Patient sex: F
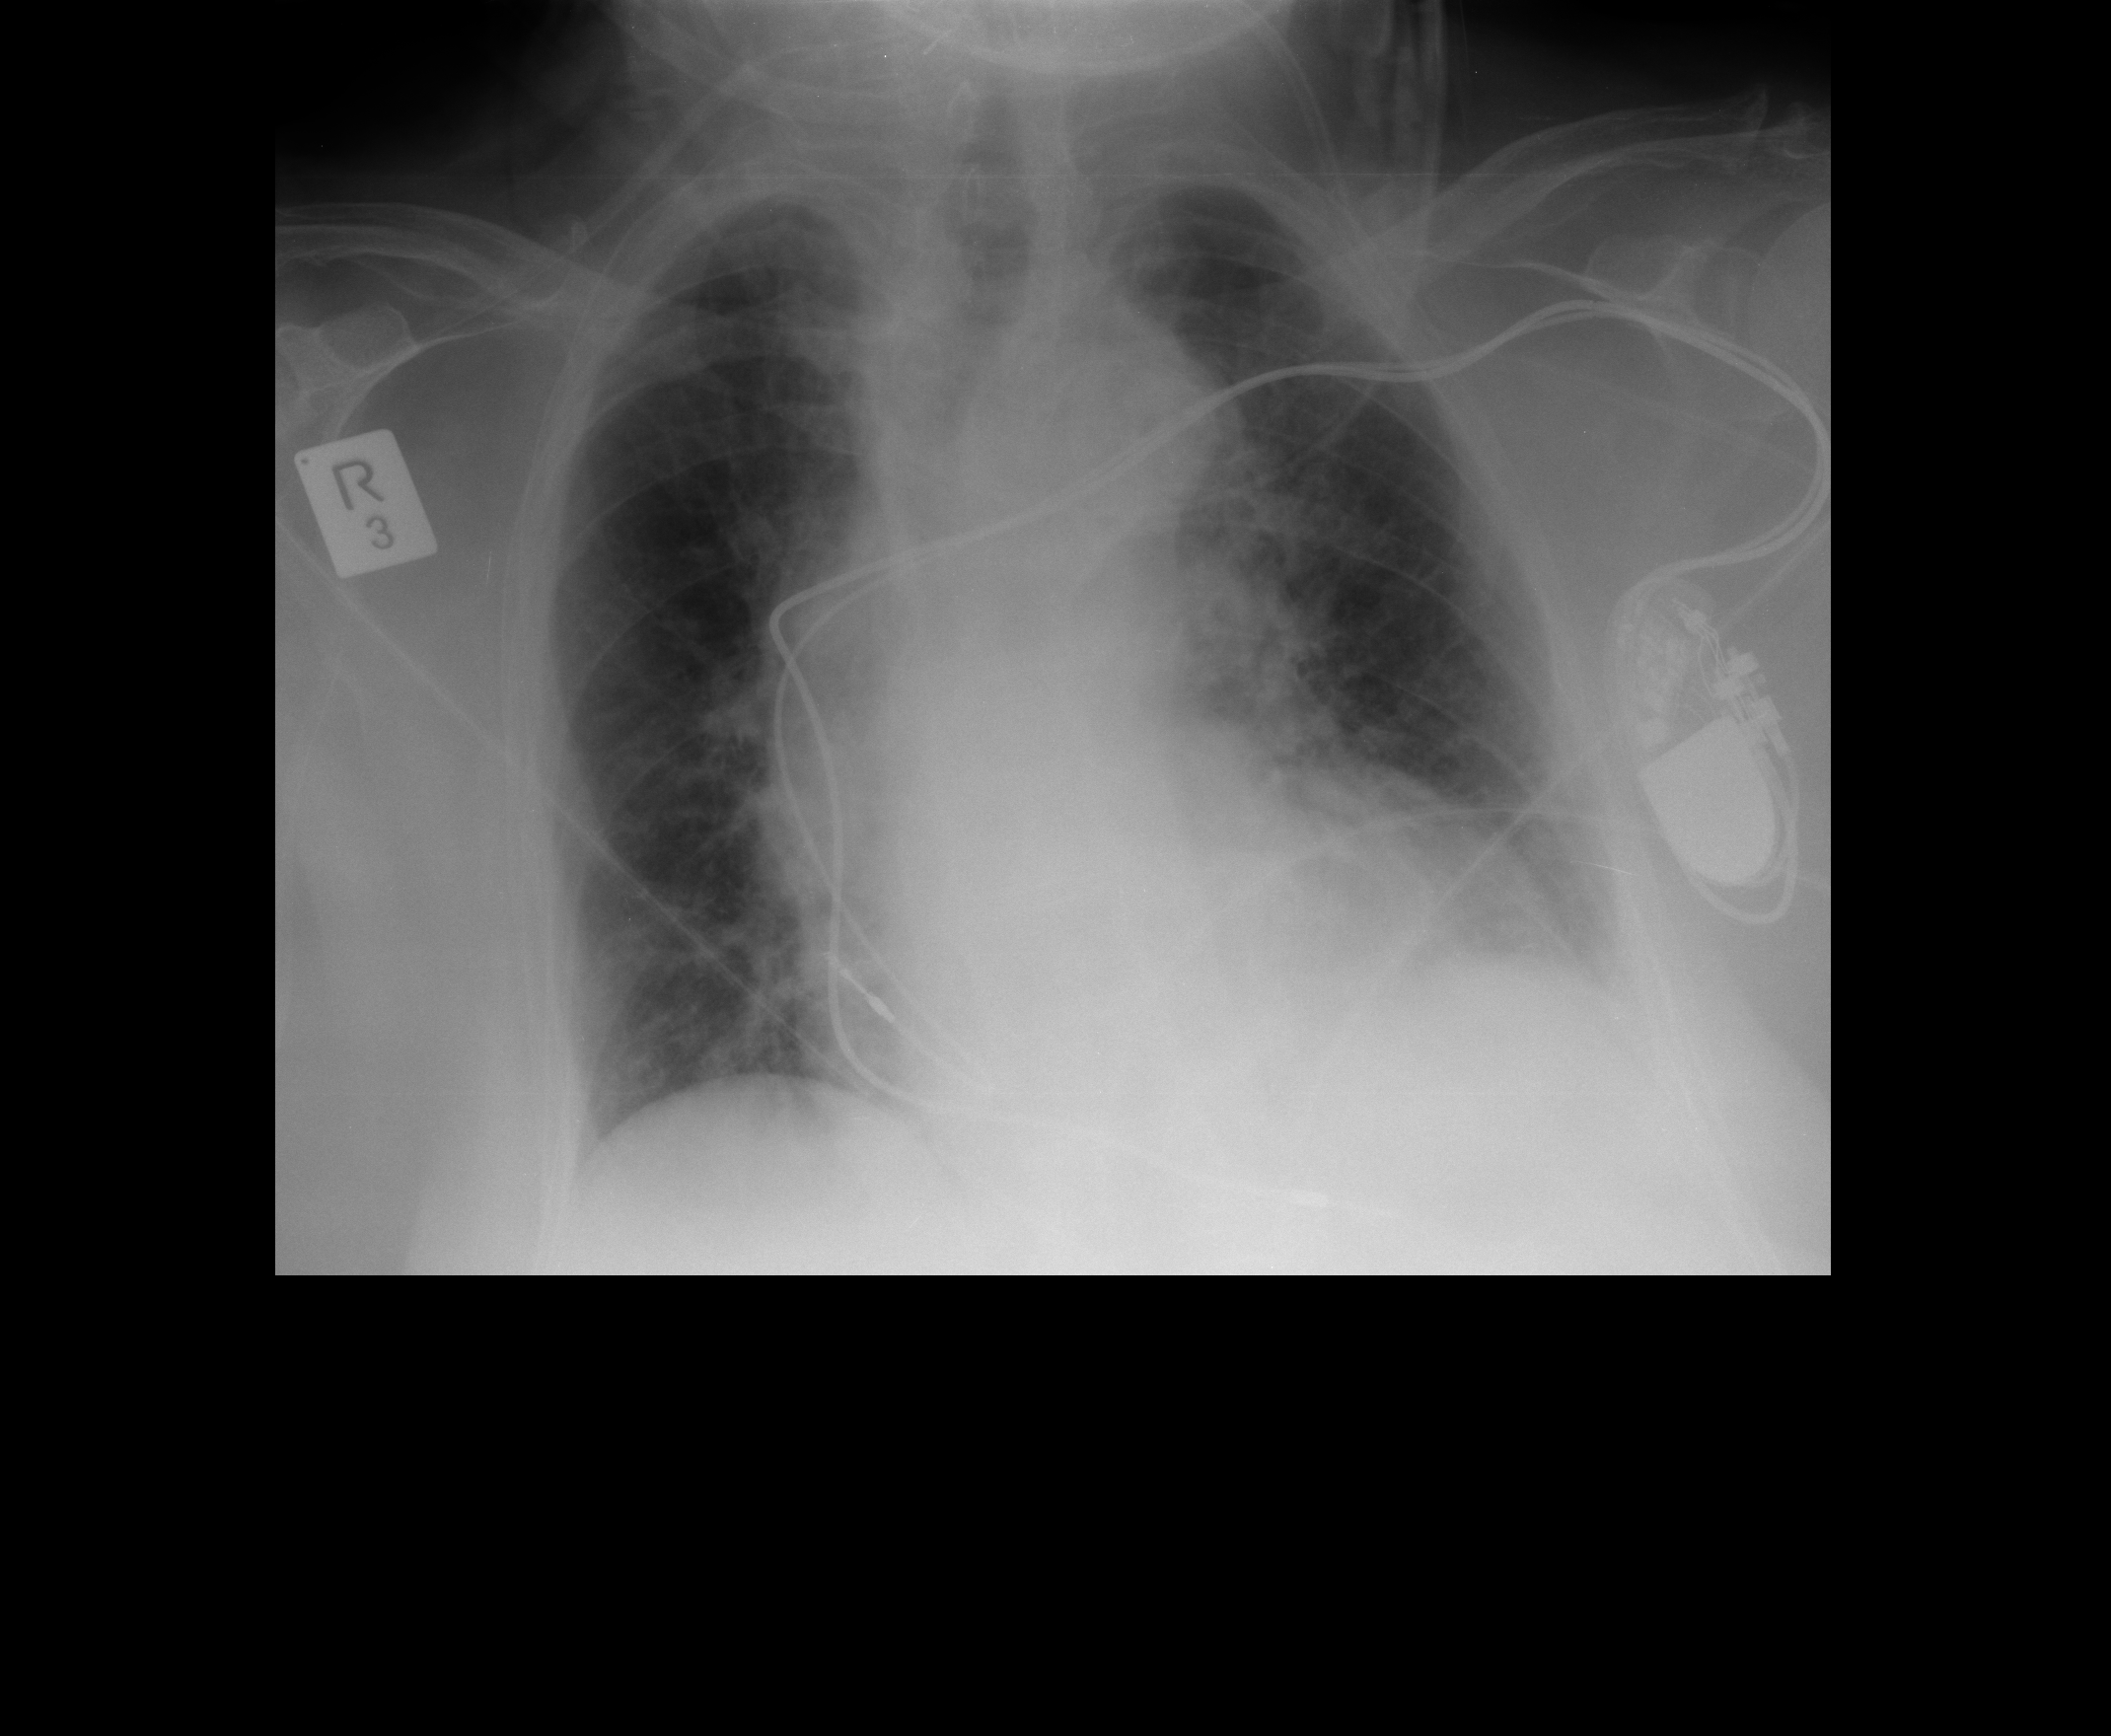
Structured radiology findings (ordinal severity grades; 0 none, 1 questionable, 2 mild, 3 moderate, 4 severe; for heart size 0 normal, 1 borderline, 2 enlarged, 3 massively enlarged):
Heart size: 2
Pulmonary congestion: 3
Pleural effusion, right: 0
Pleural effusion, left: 2
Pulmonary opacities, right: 2
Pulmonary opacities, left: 2
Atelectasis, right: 0
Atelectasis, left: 1